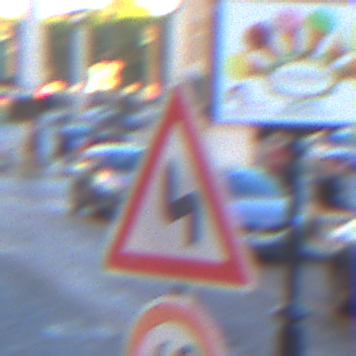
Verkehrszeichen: DoppelkurveZunaechstLinks
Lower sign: Geschwindigkeit40
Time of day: SunriseSunset
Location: Outdoor (Urban)
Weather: Clear
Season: NotSpecified
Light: Natural